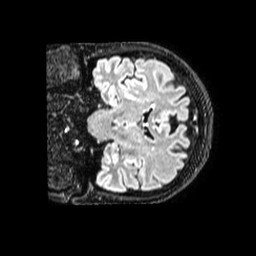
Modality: FLAIR
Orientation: coronal
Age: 69
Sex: female
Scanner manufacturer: philips
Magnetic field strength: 1.5 T
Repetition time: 4.8 s
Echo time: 0.3362 s